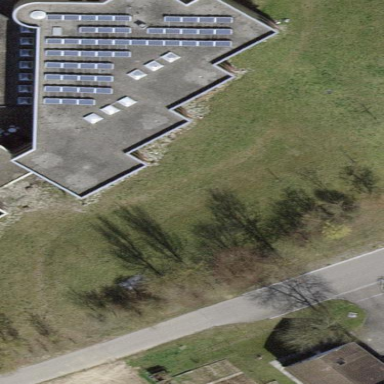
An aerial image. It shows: School building with flat roof.